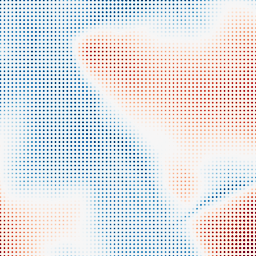
Category: morphological
Decomposition family: morphological
Decomposition parameters: operation: average
size: 100
Upsampling method: sinc_blackman
Upsampling parameters: scale: 8
kernel_size: 4
Upsampling scale: 8